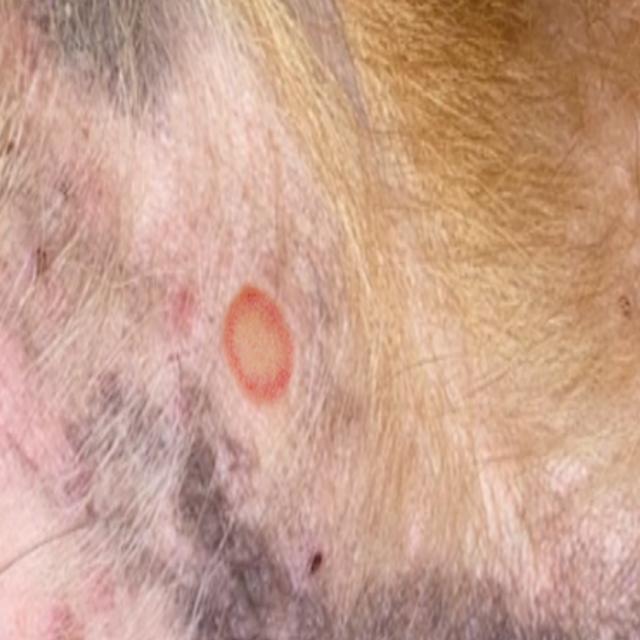
Canine ringworm (Dermatophytosis) — fungal infection caused by Microsporum or Trichophyton. Presents with circular alopecia, scaling, crusting, and broken hairs.